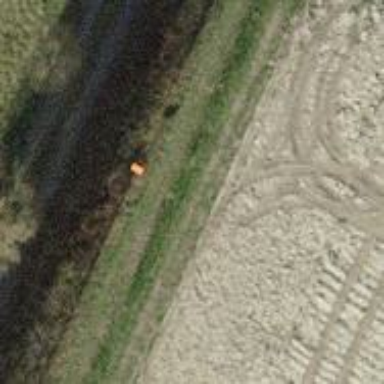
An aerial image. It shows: View of pole with roofed pipeline marker.